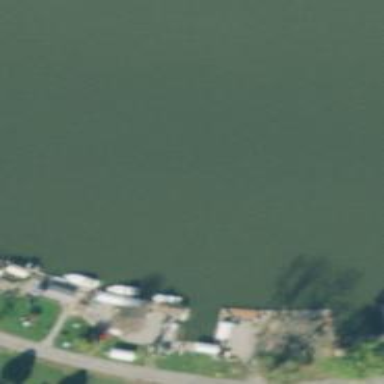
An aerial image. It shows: Dock by the waterway.